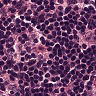
Metastatic tissue present: no